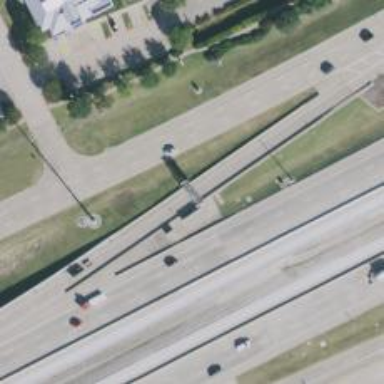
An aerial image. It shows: Toll gantry on the road.